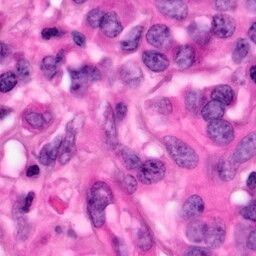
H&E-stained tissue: Pancreatic